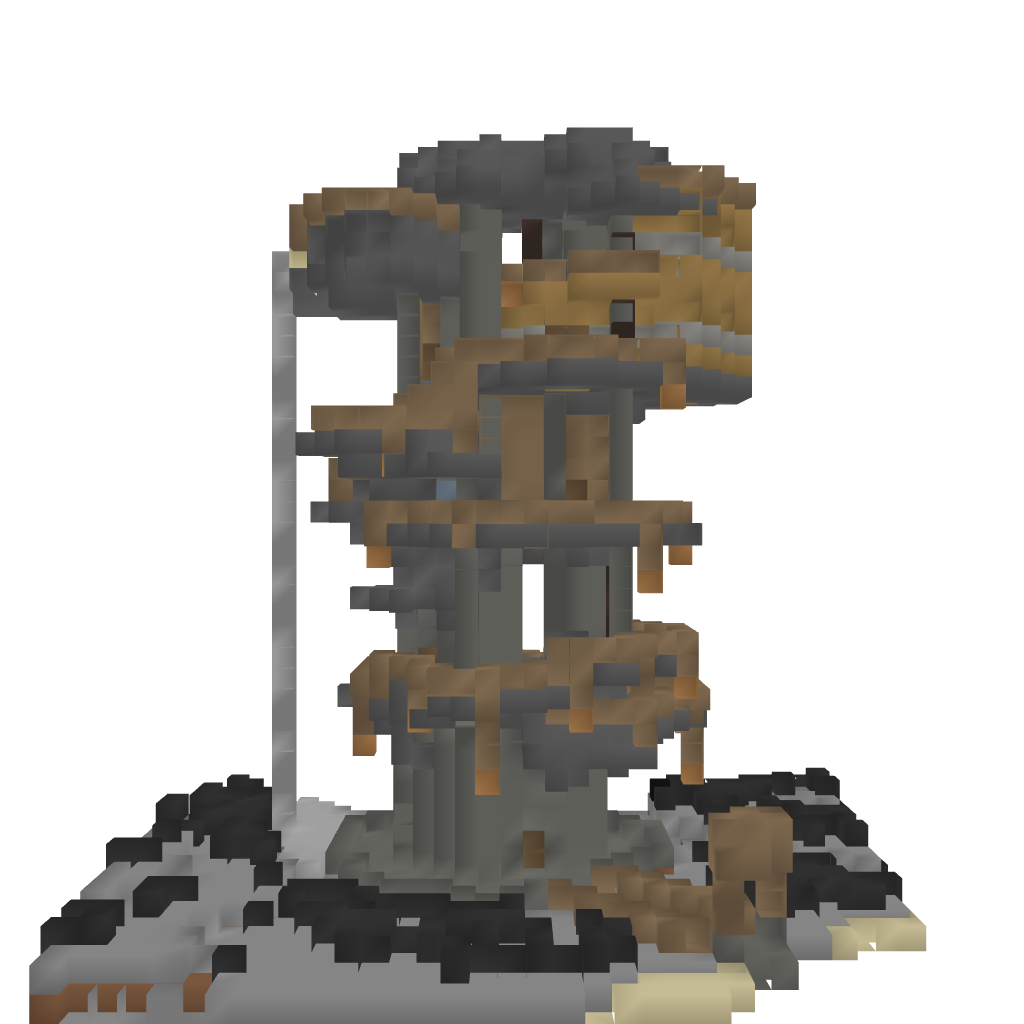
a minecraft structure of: Jungle Treehouse